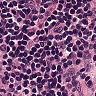
Metastatic tissue present: no